Brain MRI, t1w sequence, axial 2D slice.
Patient: age 42, sex F, weight 78 kg, height 1.78 m
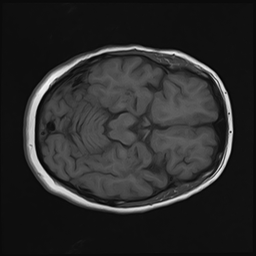